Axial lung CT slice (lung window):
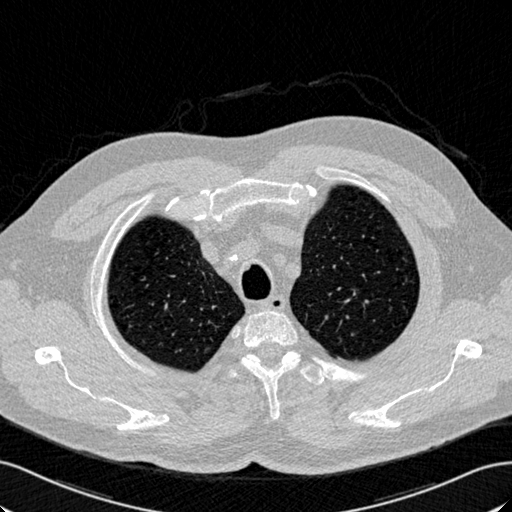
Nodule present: no